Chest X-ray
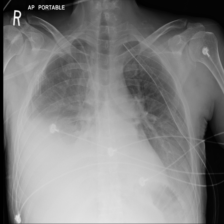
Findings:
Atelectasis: negative
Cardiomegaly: negative
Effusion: negative
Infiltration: negative
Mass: negative
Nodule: negative
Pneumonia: negative
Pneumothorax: negative
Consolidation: negative
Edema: negative
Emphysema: negative
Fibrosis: negative
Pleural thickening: negative
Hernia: negative